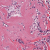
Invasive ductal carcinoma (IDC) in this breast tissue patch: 1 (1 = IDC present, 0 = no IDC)